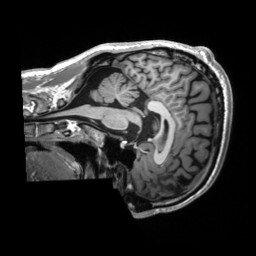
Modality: T1w
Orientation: sagittal
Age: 27
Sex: male
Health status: healthy
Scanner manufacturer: siemens
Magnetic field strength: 3 T
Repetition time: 2.53 s
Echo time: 0.00227 s